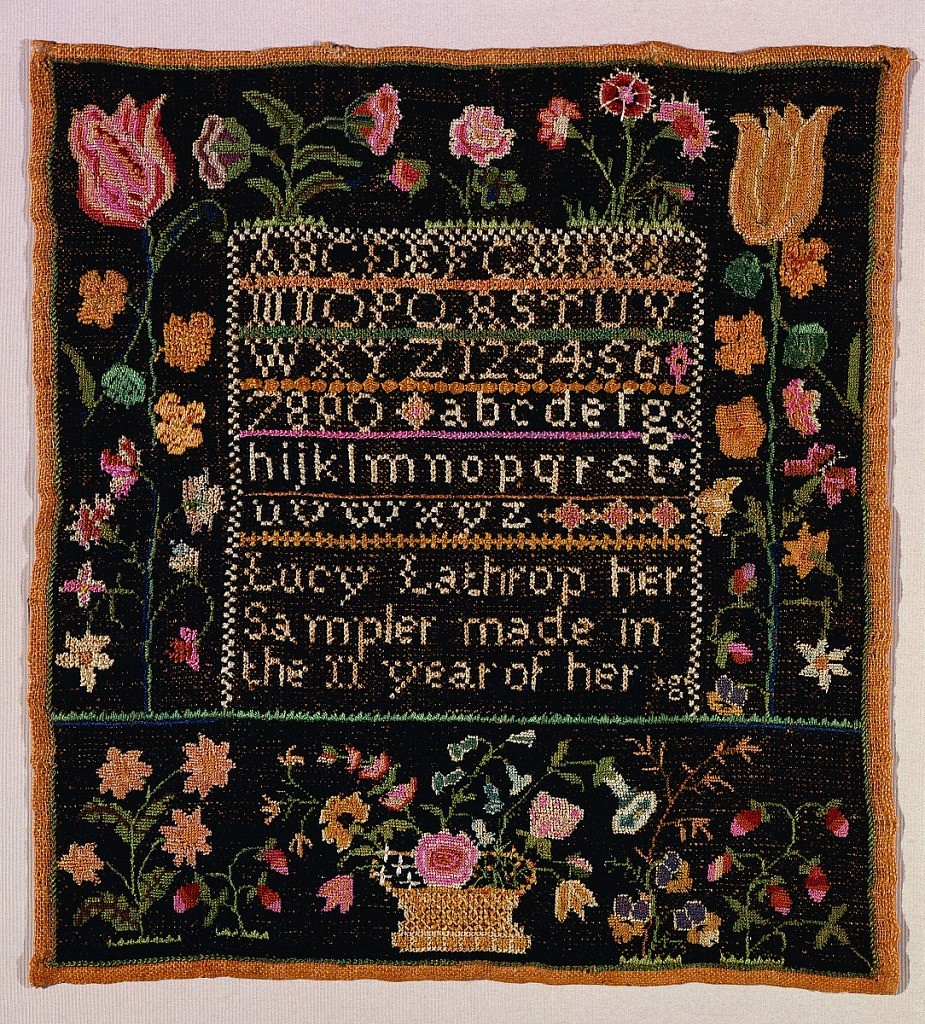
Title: Sampler
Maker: Lucy Lathrop
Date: ca. 1800
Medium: silk embroidery on linen foundation Technique: embroidered in satin, eyelet, cross, long armed cross, rococco variation, chain and couching stitches on plain weave foundation
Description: Embroidered in many colors on a black embroidered ground; a center panel with upper and lower case alphabets, numerals and the signature, and a wide floral border. The black background stops with an outer border of green cross stitch one row thick.